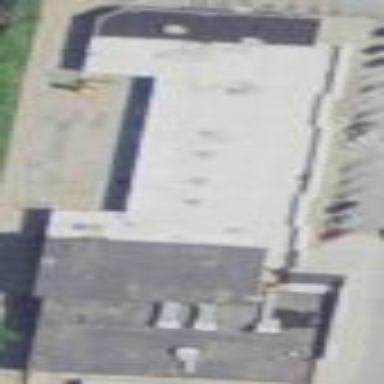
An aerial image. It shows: Commercial building.